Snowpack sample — Loveland Pass, Silver Plume, Colorado, USA (1/12/25, 11:40 AM MST)
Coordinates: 39.66, -105.88
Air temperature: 7 °F
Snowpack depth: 140 cm
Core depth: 10 cm
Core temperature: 41 °F
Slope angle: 11°, slope face: 30°
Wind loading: high
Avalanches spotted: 2
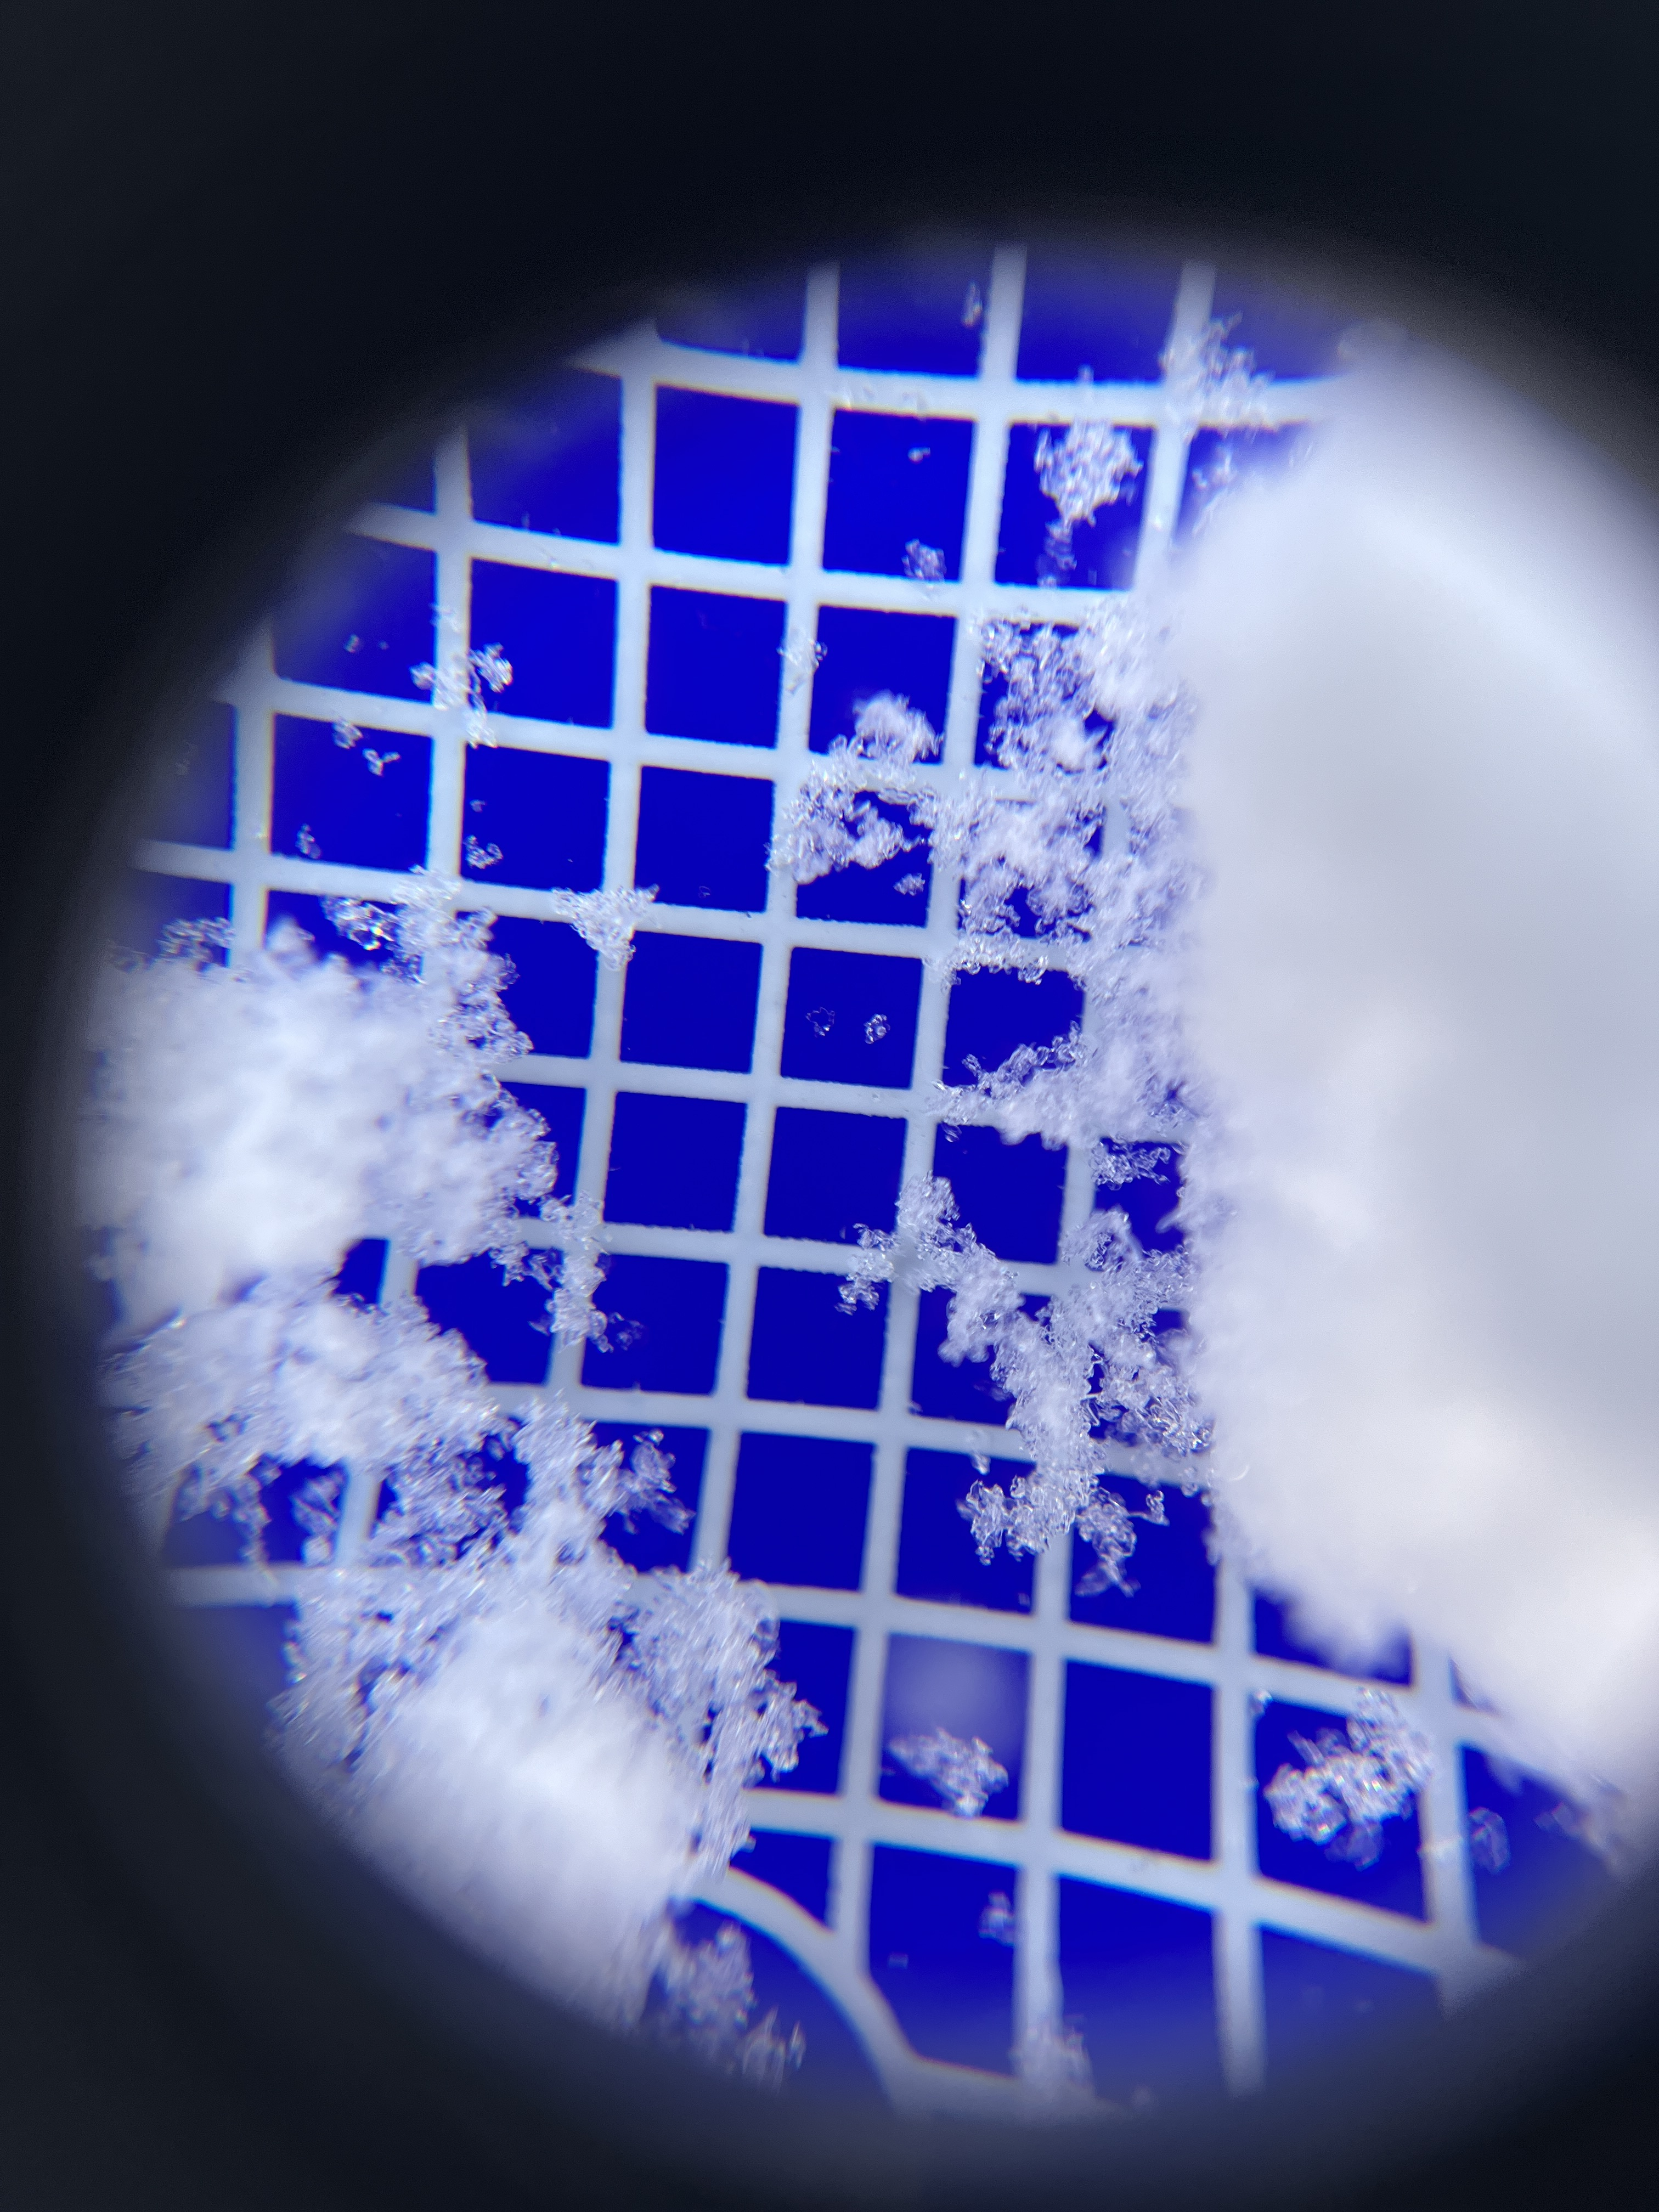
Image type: magnified_profile
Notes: Pilot using slightly modified coring method that took too large segment for snow profile picturing, advised not to use in higher level models. Two avalanche on south face nearby, partially cloudy with light snow in the last 24 hours. Lots of wind loading on eastern features.